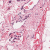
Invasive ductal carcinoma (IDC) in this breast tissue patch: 0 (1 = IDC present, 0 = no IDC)